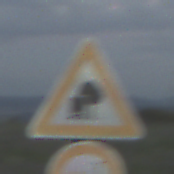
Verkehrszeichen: UnzureichendesLichtraumprofil
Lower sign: VerbotUeberholenEinspurigeFahrzeuge
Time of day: SunriseSunset
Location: Outdoor (Nature)
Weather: PartlyCloudy
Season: NotSpecified
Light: Natural